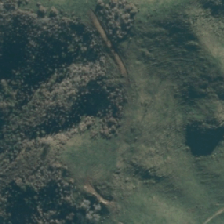
Land cover: grose_broom